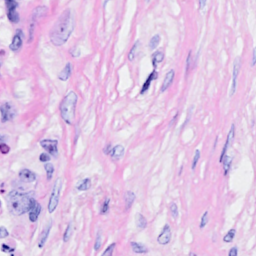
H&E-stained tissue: Breast